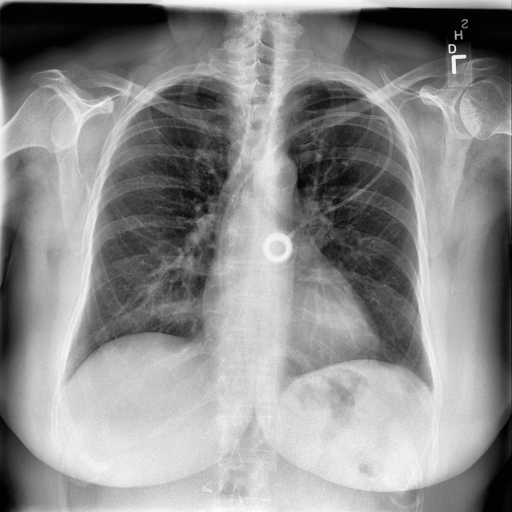
Finding: NORMAL